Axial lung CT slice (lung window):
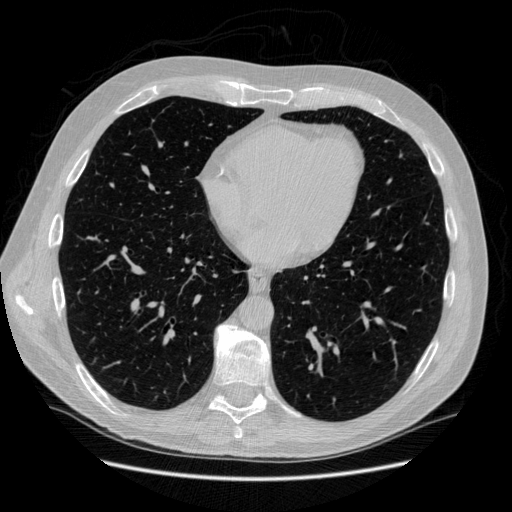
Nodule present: no